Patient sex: M
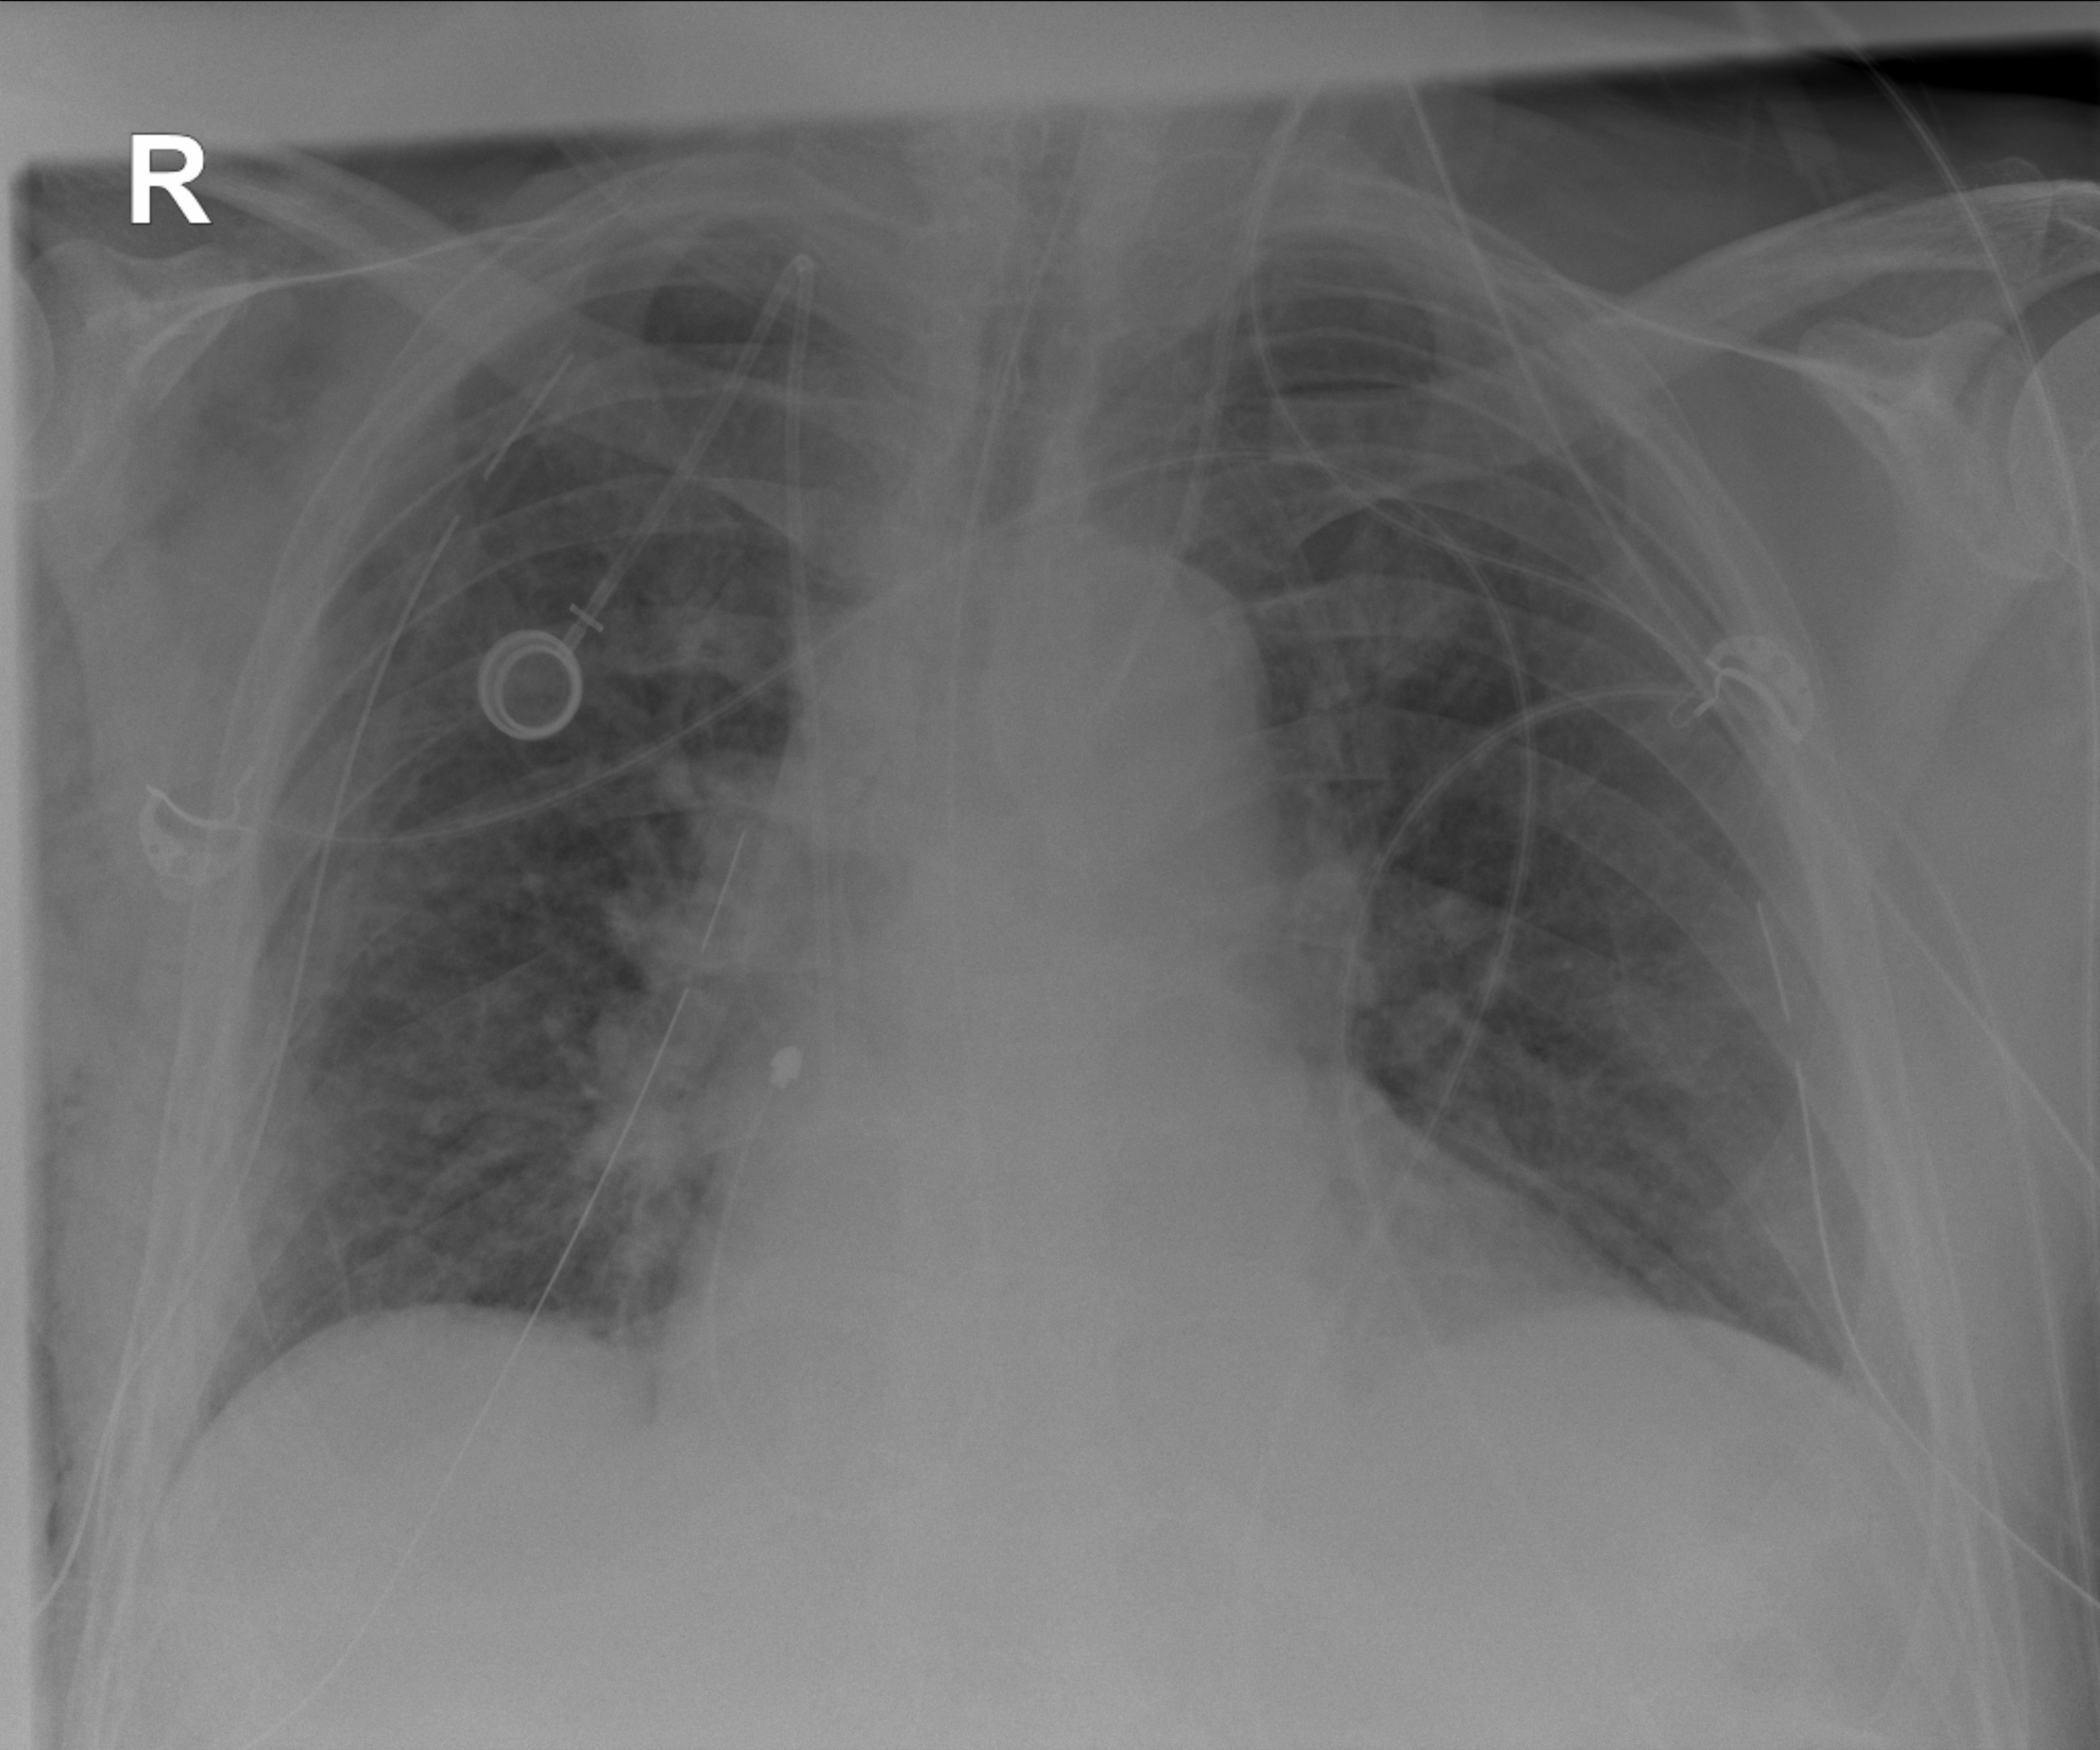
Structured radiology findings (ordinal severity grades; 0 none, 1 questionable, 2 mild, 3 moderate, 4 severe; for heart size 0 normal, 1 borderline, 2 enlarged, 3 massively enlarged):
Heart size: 1
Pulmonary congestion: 2
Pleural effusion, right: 0
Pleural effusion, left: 0
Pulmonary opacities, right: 0
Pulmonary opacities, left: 0
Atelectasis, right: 2
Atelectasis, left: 2